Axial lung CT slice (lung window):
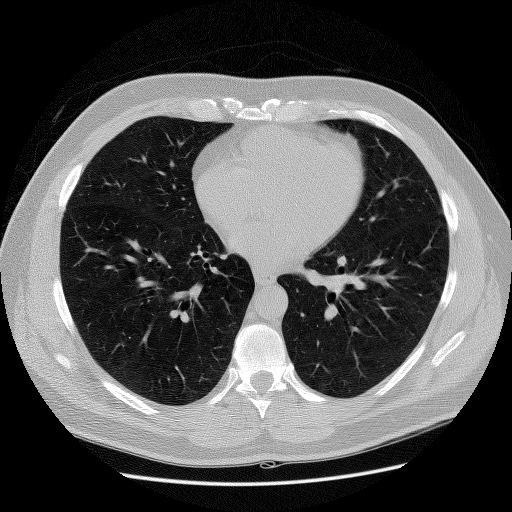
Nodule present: no